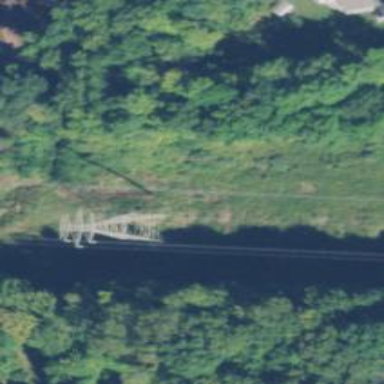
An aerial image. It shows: Power tower.